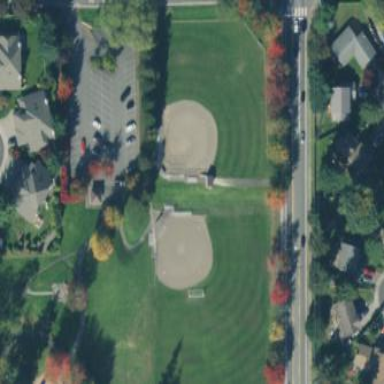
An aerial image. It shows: Baseball pitch for leisure land.